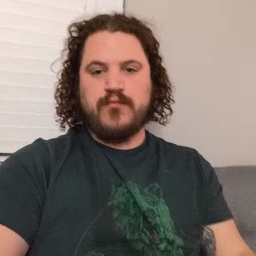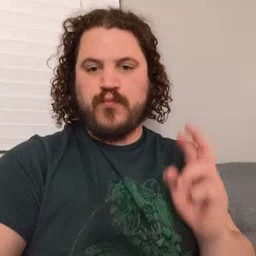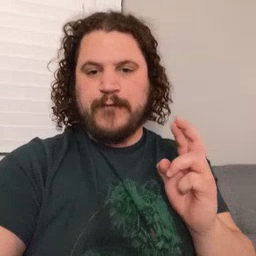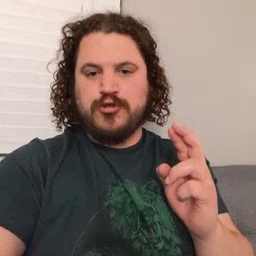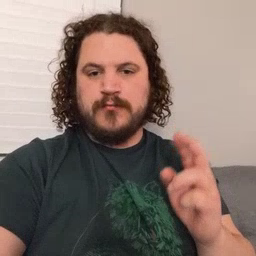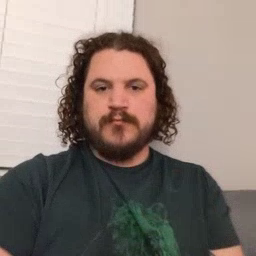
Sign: refrigerator